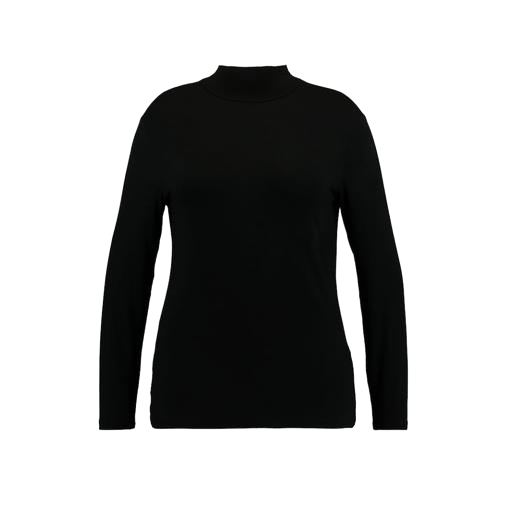
black plus size turtleneck, black long-sleeved top, black polo-neck top, white background